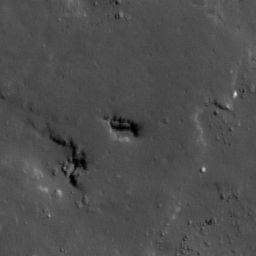
Pit: Fraunhofer G 1
Host crater: Fraunhofer G
Host type: impact_melt
Lunar coordinates: latitude -38.5, longitude 58.364